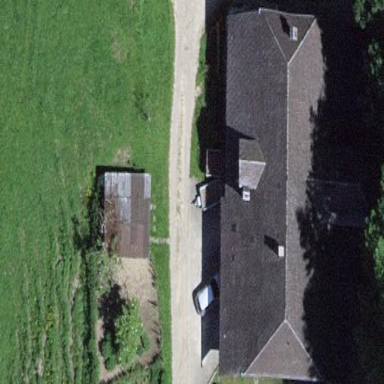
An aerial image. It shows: Farm building.